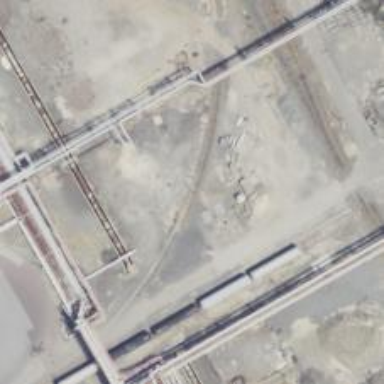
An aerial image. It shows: Railway siding with rails.